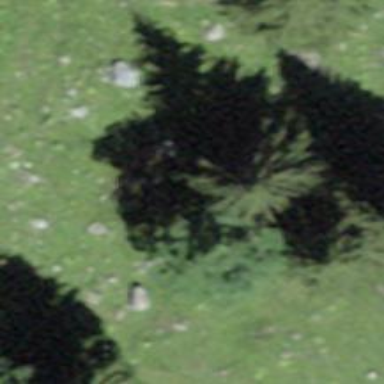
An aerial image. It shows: Needle-leaved tree in nature.